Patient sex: M
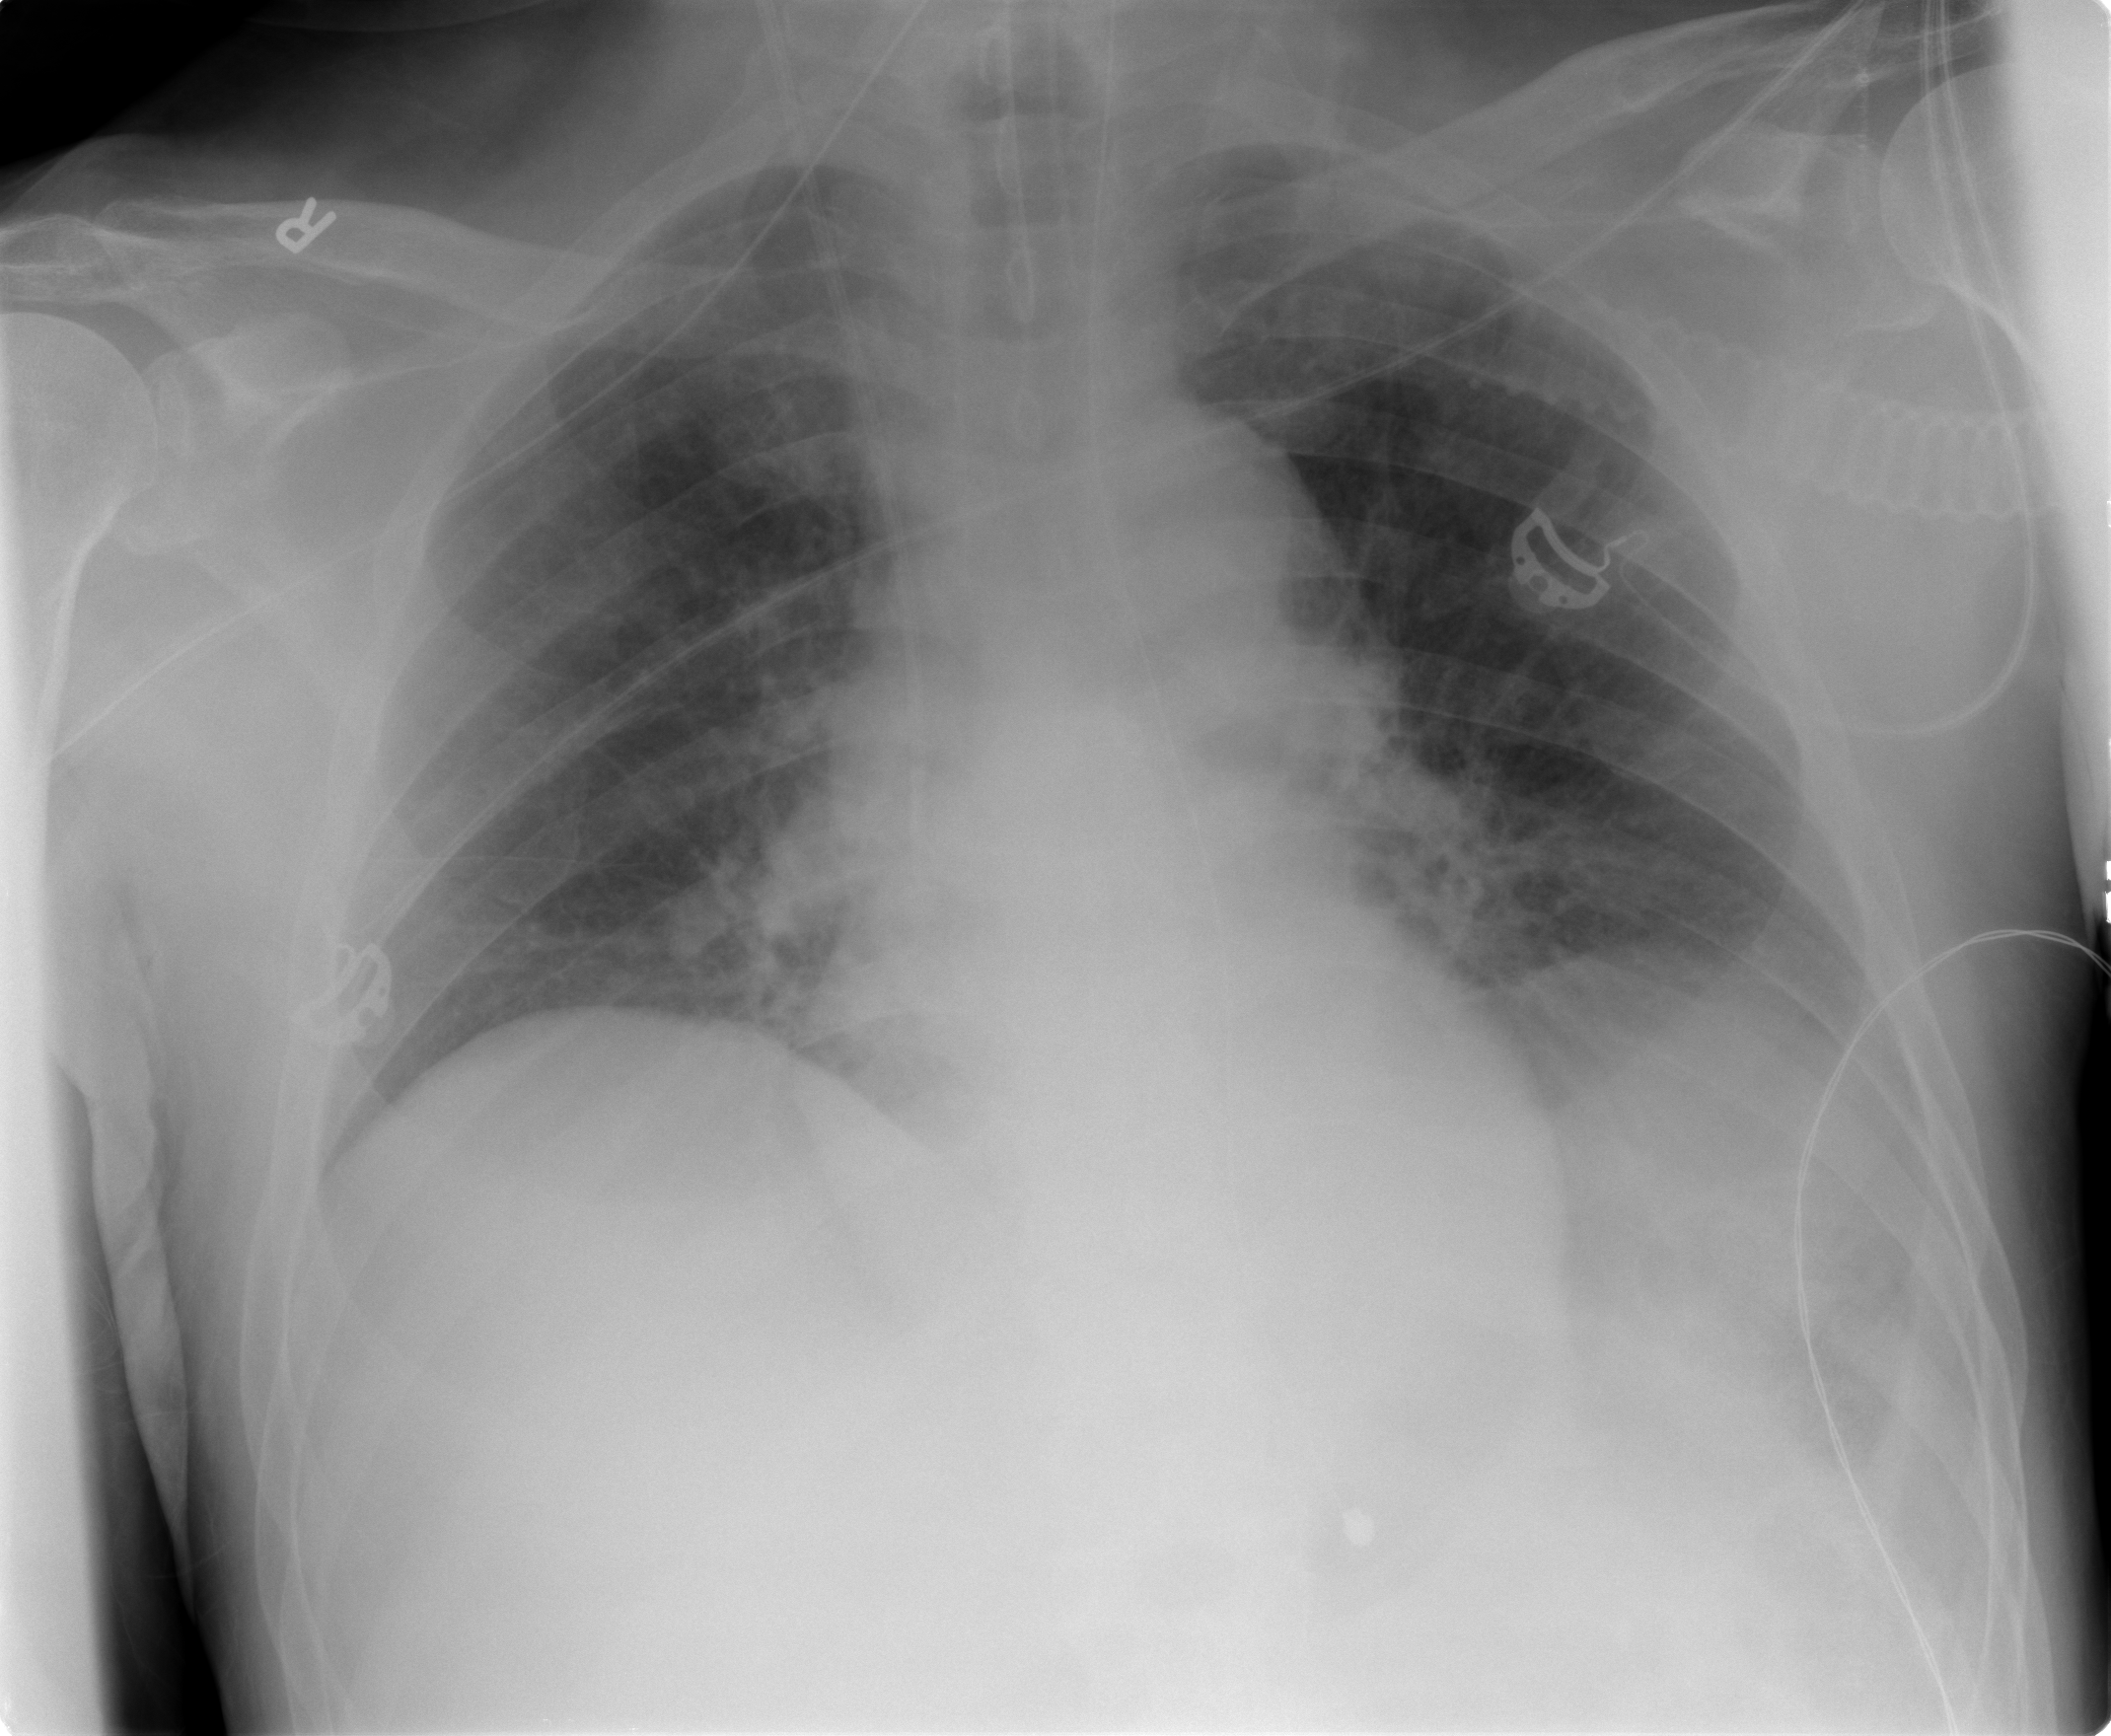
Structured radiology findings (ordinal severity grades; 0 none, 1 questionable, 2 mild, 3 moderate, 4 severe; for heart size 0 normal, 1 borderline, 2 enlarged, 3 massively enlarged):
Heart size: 0
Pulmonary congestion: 2
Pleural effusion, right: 0
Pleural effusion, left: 0
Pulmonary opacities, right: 0
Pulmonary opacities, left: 0
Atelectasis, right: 0
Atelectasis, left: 0